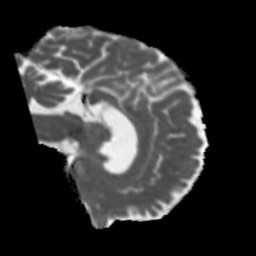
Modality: MD
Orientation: sagittal
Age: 60
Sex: male
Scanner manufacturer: siemens
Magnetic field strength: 3 T
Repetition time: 5.47 s
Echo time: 0.0854 s